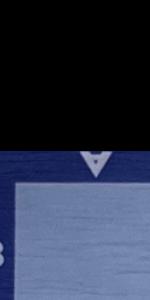
Label: Empty